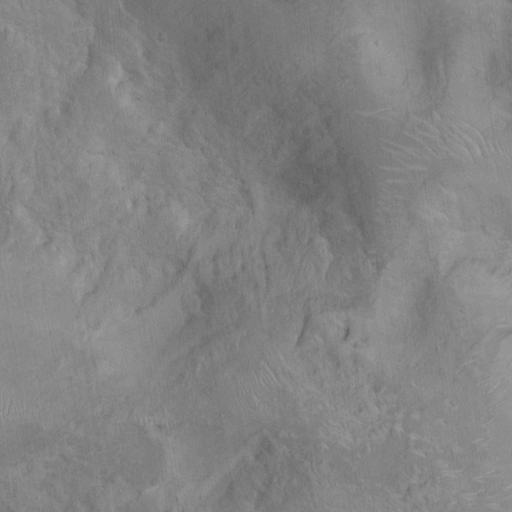
Objects detected: cone, cone, cone, cone